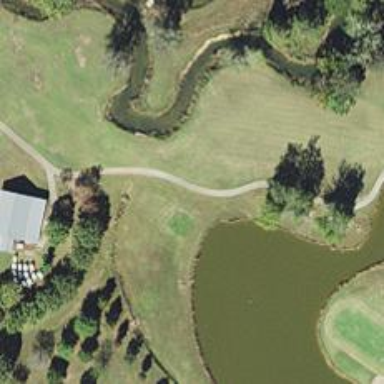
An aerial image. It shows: Path designated for golf carts.